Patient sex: M
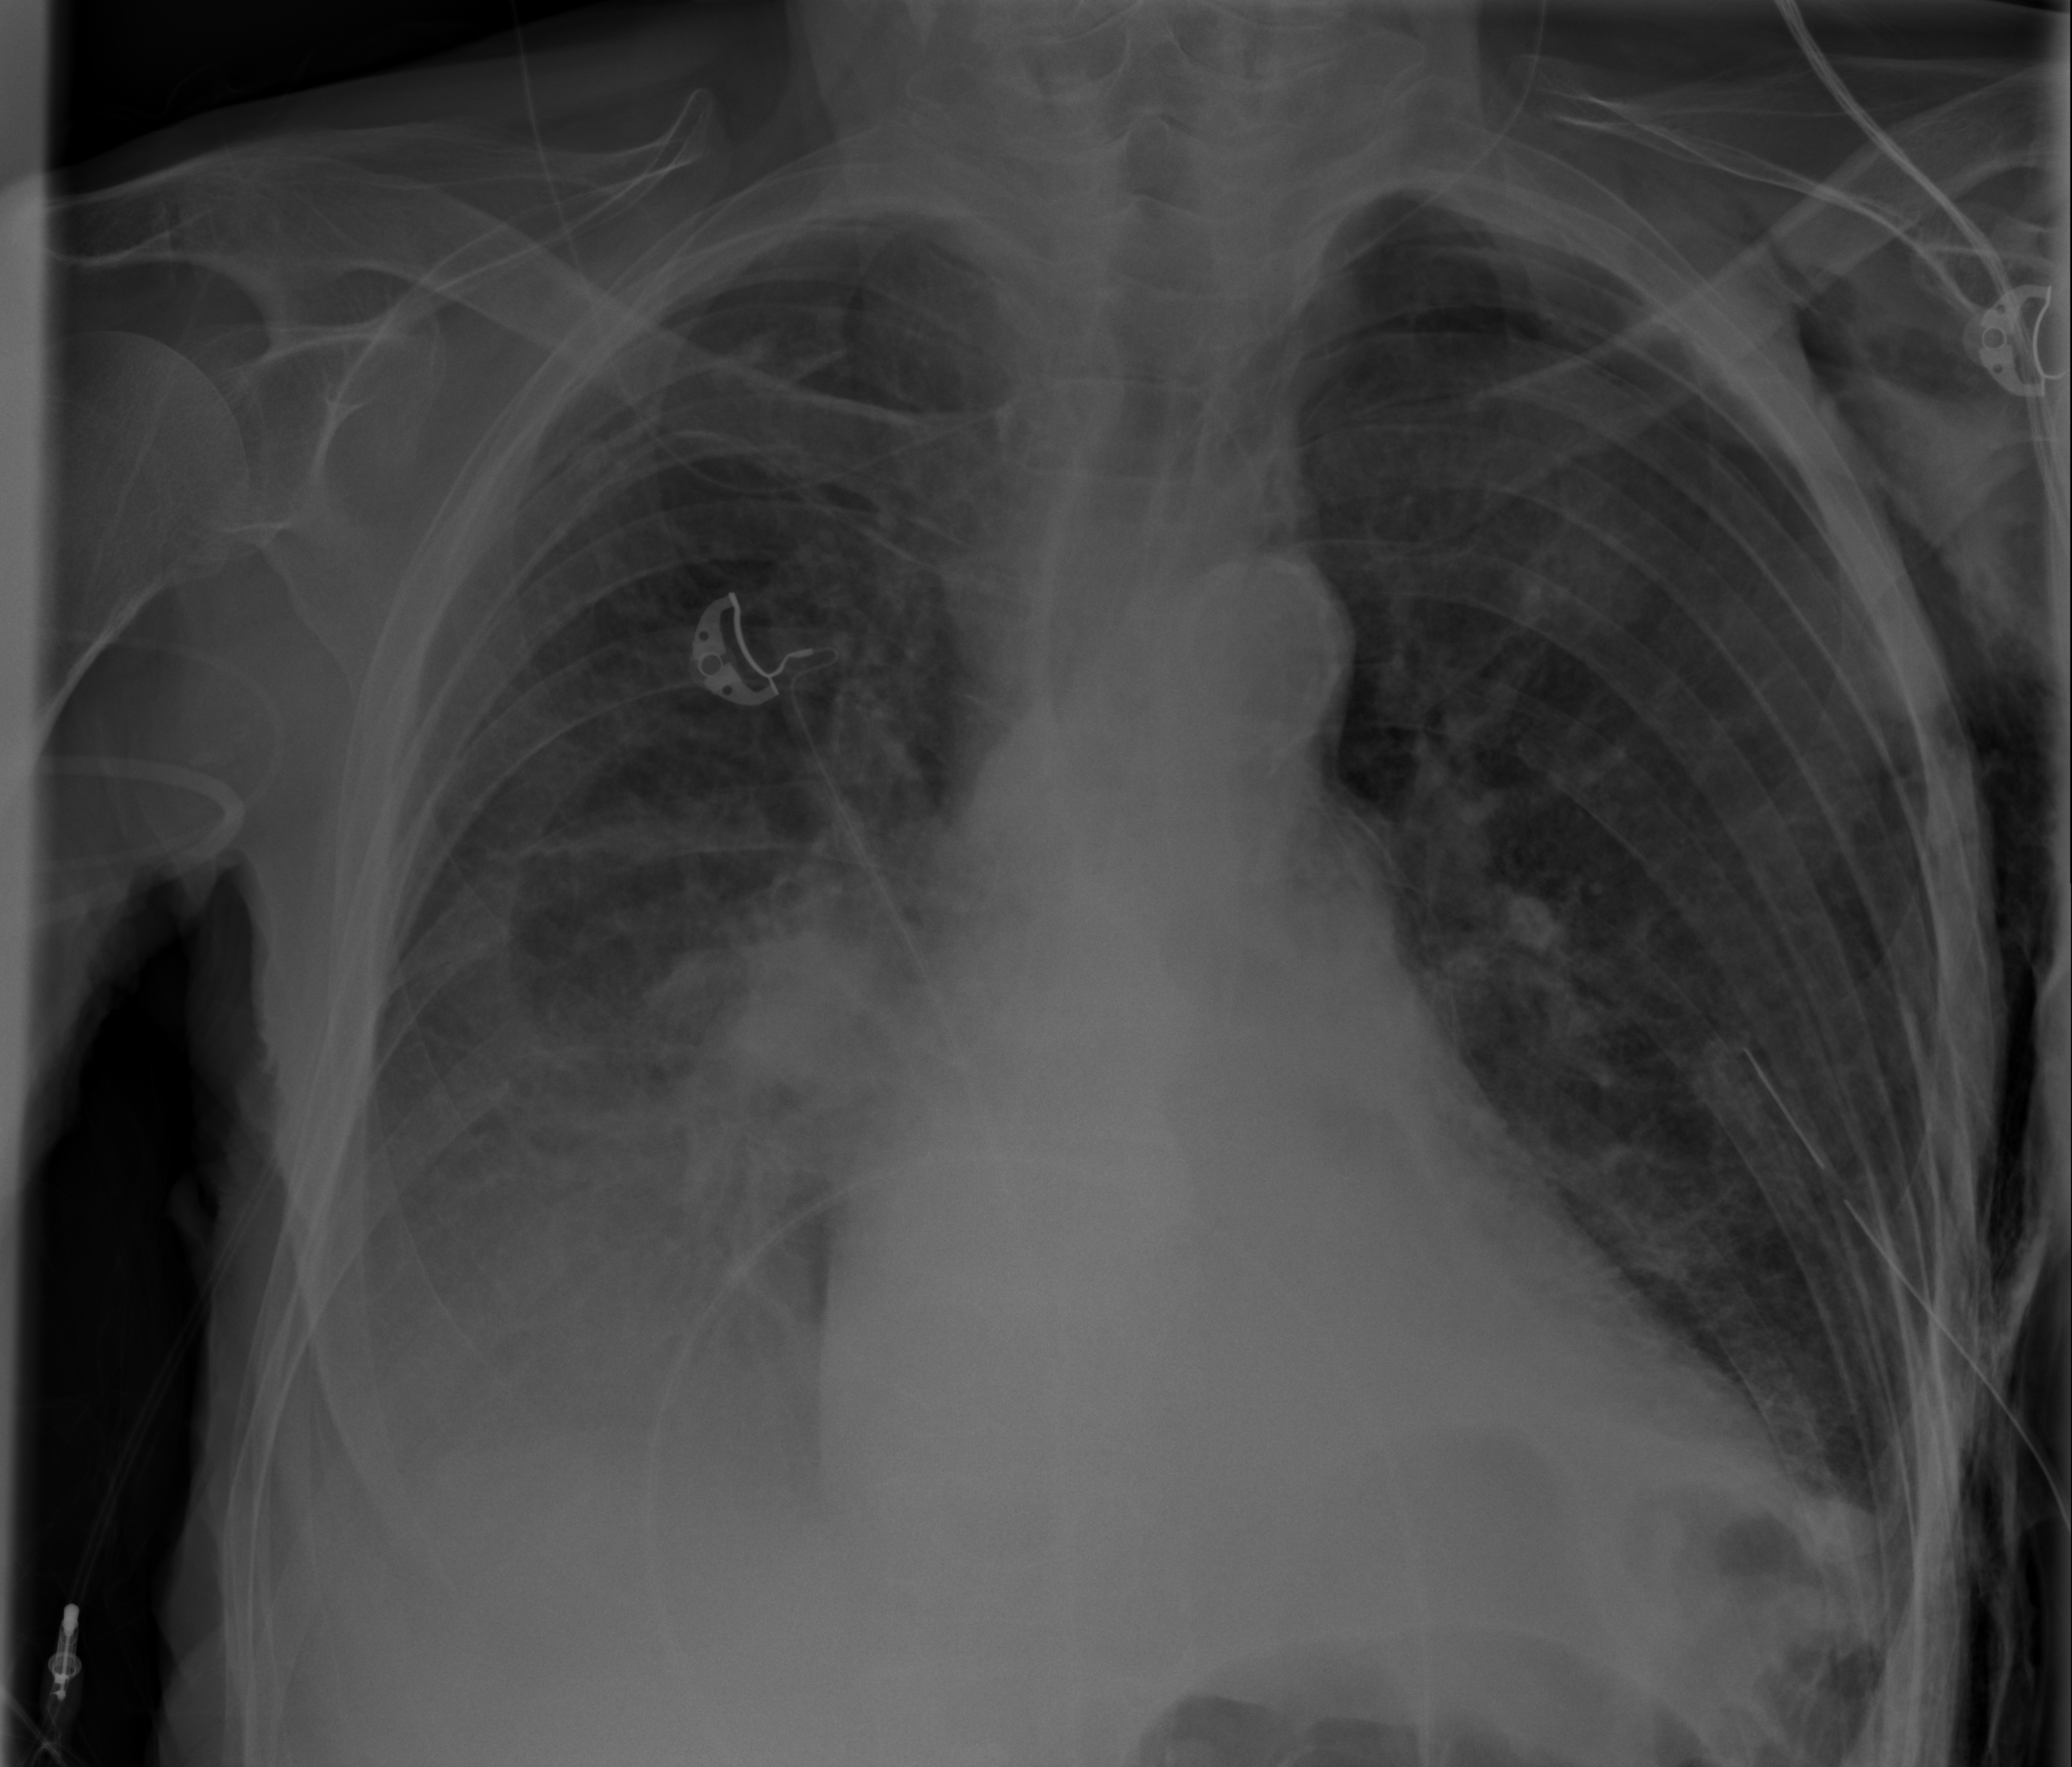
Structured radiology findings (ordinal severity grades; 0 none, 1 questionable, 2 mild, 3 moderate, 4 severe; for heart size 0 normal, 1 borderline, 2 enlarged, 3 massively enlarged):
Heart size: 0
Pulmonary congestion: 3
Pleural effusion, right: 3
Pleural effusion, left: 0
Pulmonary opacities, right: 2
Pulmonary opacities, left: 0
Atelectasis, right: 3
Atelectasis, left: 2